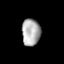
Tissue: lung
Cell type: Epithelial cells
Senescence score: 0.2174
Nuclear area (px): 486
Mean DAPI intensity: 173.329